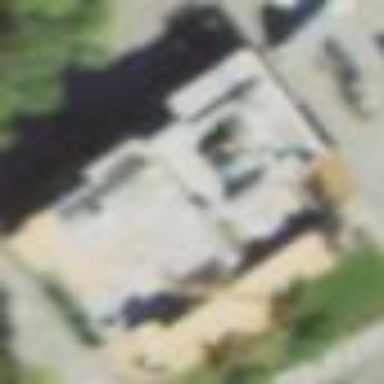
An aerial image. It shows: Restaurant building.